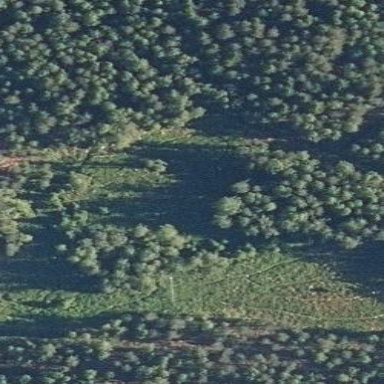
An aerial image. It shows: Patch of scrub vegetation.